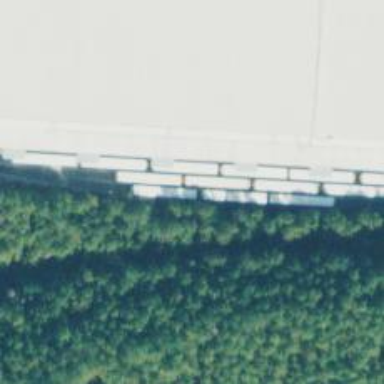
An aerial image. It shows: Rail spur service.